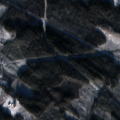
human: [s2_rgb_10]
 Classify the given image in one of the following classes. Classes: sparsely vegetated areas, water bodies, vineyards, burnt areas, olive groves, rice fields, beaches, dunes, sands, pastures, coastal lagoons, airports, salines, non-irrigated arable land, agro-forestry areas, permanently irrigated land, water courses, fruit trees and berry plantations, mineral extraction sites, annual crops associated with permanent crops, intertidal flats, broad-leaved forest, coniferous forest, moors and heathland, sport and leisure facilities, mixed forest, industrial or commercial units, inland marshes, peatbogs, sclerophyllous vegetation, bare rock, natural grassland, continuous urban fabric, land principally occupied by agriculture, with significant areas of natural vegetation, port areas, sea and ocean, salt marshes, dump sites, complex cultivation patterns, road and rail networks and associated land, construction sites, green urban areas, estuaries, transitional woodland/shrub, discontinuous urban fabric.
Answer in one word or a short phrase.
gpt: coniferous forest, mixed forest, transitional woodland/shrub